Question: Two histograms can be compared by creating a plot that features both an overlay of the histograms (possibly normalised) and a ratio plot of the histograms. Here is such a plot:

How could a plot like this be made using matplotlib?
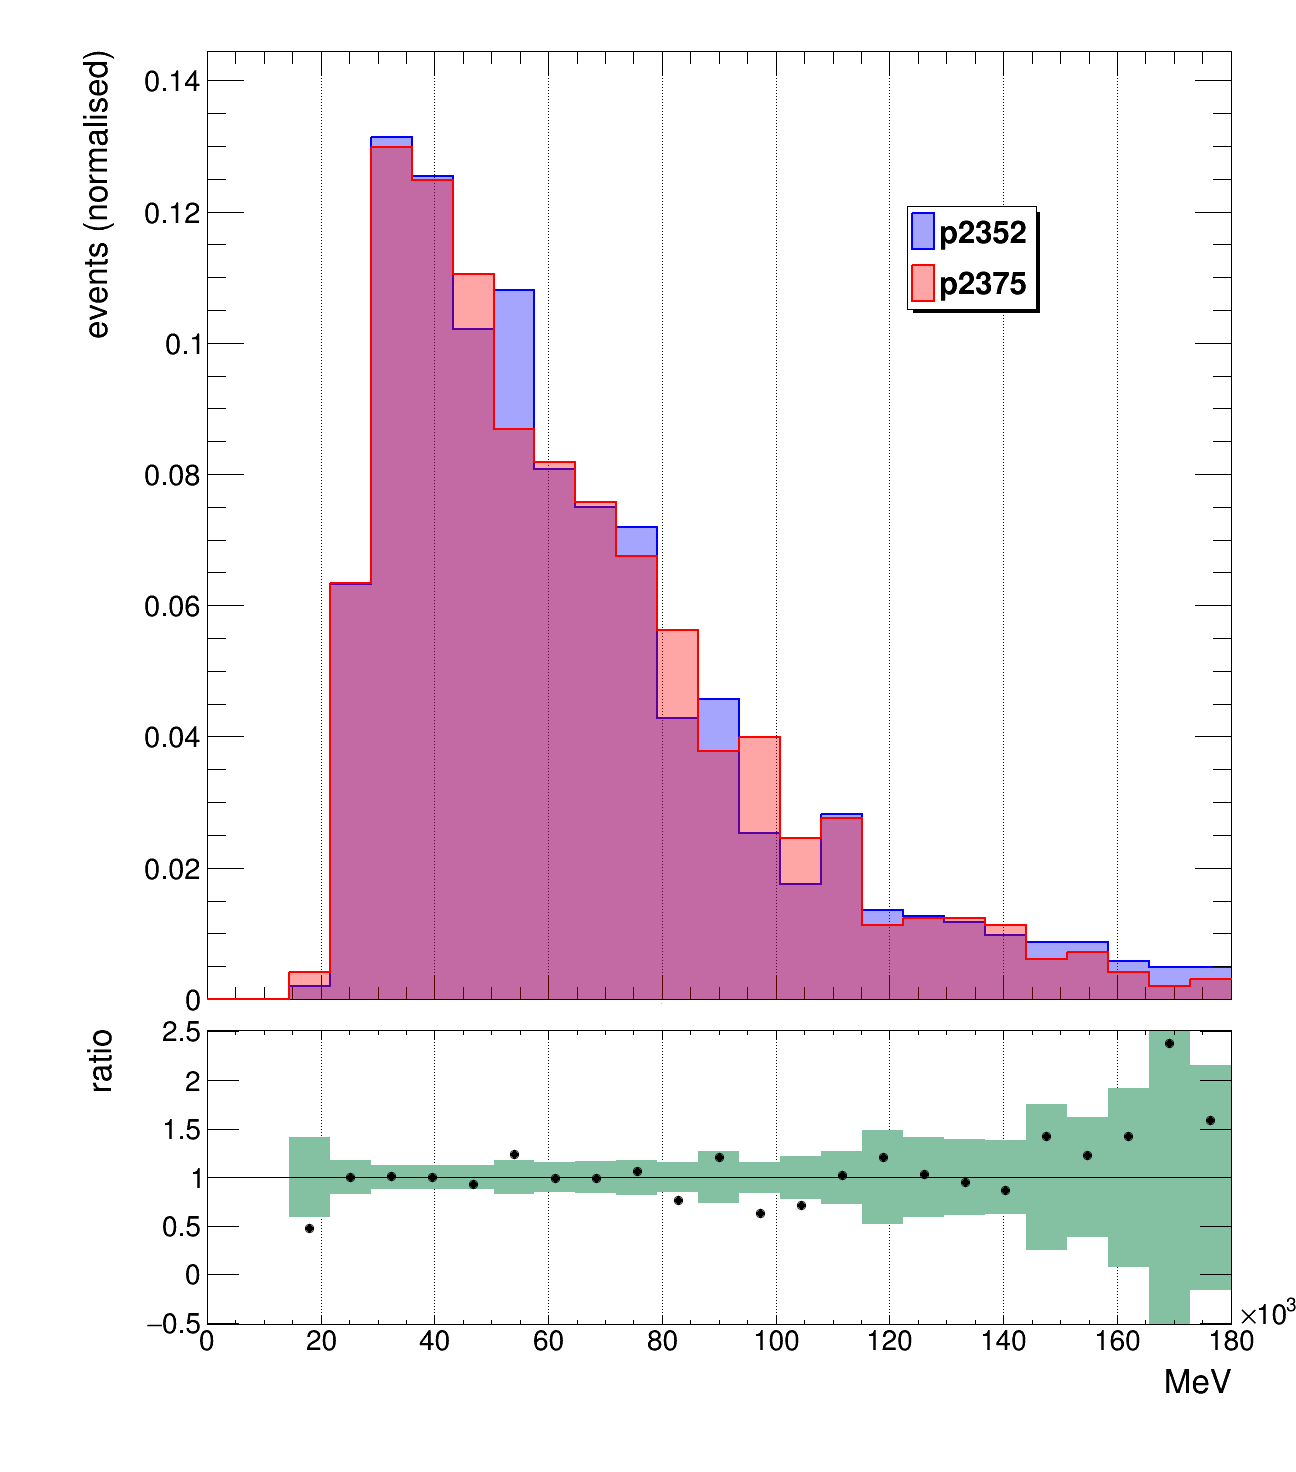
Answer: I don't see what the dots are, but here's a simple example of the ratios. The main trick is to reuse the 'bin' values that 'hist' returns.
<URL>
'''
import matplotlib.pyplot as plt
from numpy.random import normal
y = []
y.append(normal(2, 2, size=120))
y.append(normal(2, 2, size=120))
fig, (ax1, ax2) = plt.subplots(nrows=2)
ns, bins, patches = ax1.hist(y, normed=False,
histtype='stepfilled',
bins=8,
alpha=0.2,
label=['a','b']
)
ax1.legend()
ax2.bar(bins[:-1], # this is what makes it comparable
ns[0] / ns[1], # maybe check for div-by-zero!
alpha=0.4)
ax1.set_ylabel('Data')
ax2.set_ylabel('Ratio (a/b)')
'''